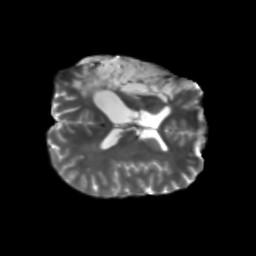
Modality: T2w
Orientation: axial
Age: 27
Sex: female
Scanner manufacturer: siemens
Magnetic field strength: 3 T
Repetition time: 5.25 s
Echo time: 0.08 s